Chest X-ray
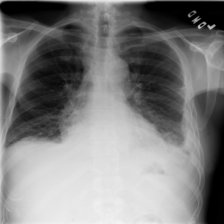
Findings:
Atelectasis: negative
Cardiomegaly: negative
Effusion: positive
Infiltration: negative
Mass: negative
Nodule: negative
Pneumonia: negative
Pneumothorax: negative
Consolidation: negative
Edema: negative
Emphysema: negative
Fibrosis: negative
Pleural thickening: negative
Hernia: negative